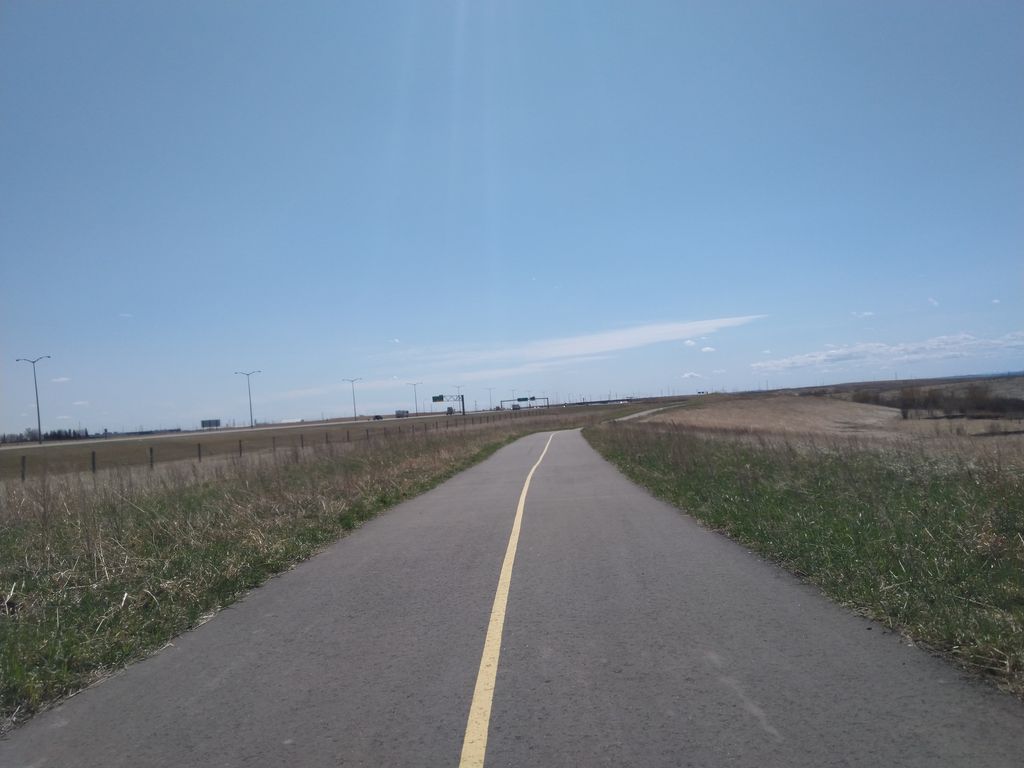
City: calgary